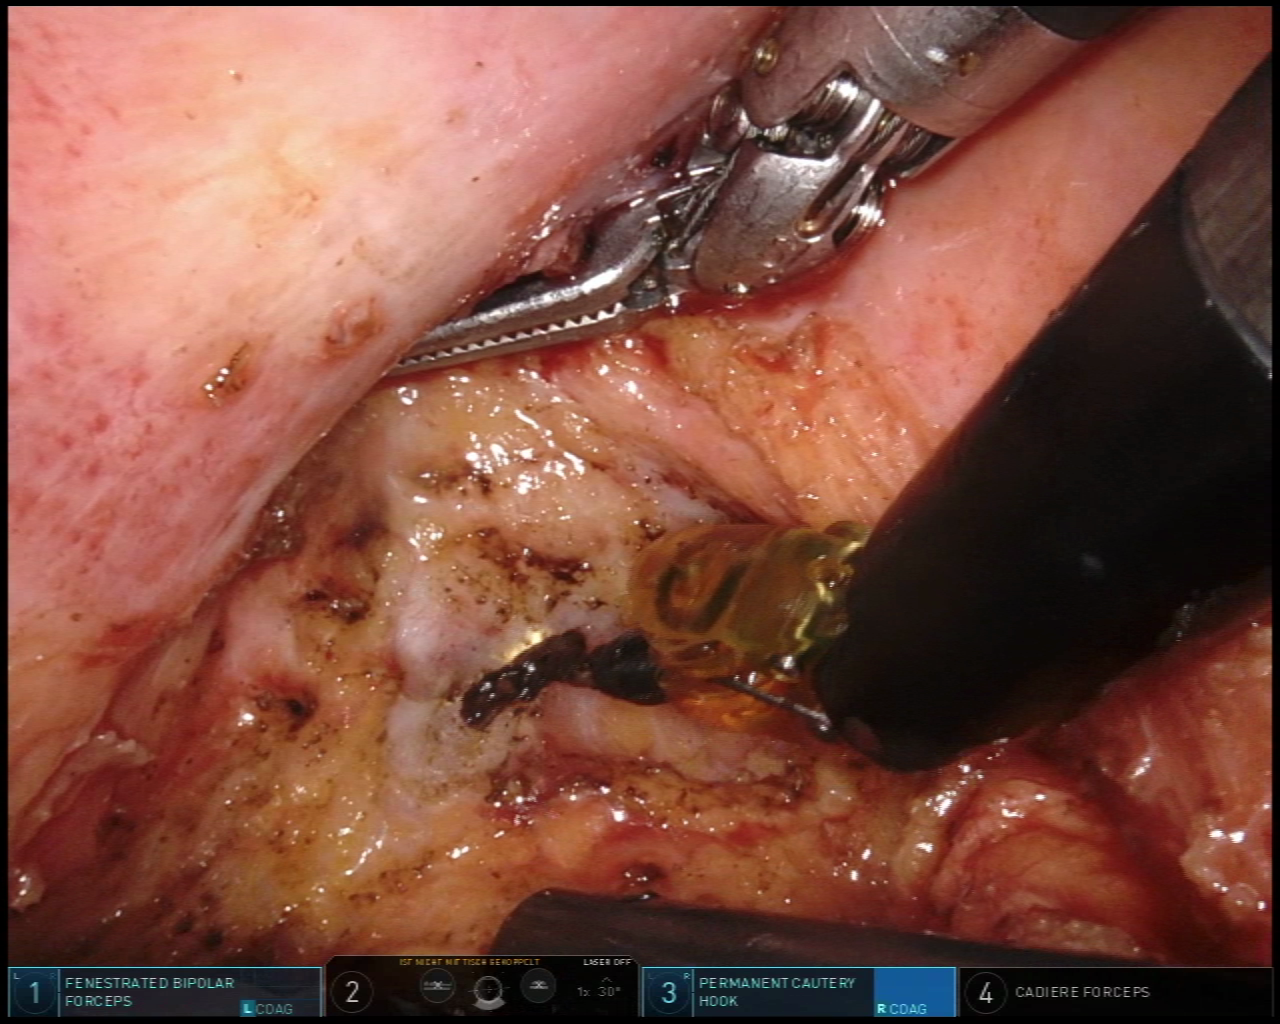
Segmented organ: vesicular_glands
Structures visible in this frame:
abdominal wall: no
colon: no
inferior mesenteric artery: no
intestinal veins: no
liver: no
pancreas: no
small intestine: no
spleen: no
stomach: no
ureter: no
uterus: no
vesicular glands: yes